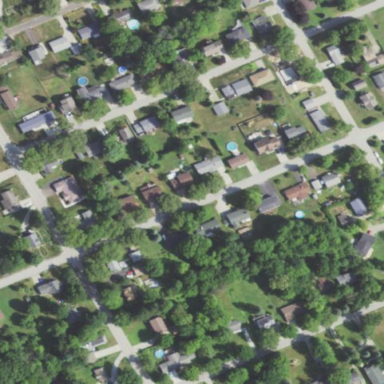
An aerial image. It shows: Neighborhood.